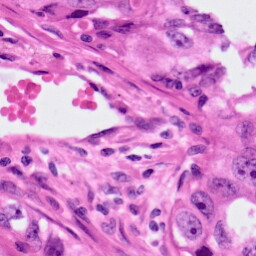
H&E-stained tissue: Lung